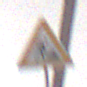
Verkehrszeichen: Arbeitsstelle
Umgebung: Roofed, Urban
Tageszeit: MorningAfternoon
Wetter: PartlyCloudy
Licht: Natural
Jahreszeit: NotSpecified
Kontrast: MediumContrast